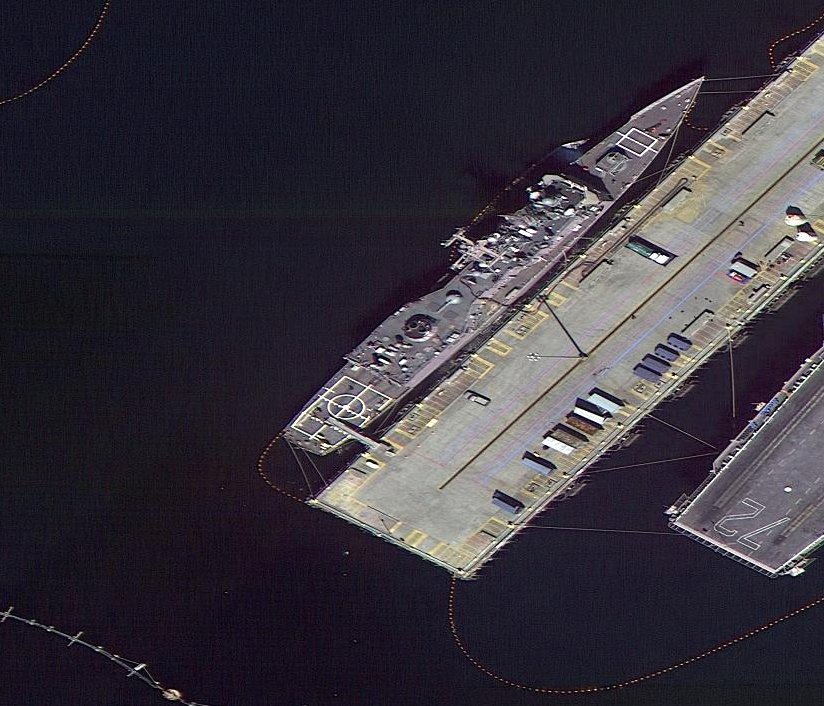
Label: Ticonderoga-class_cruiser